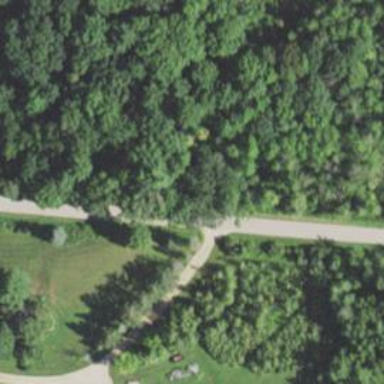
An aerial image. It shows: Unclassified road.